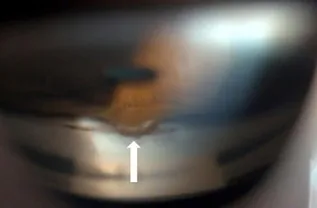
Clinical presentations of a patient (patient six in Supplemental Table 1) with peripheral anterior synechiae (PAS) after CLASS. (H) UBM examination confirmed a second PAS (white arrow) at 12 months after CLASS.
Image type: ophthalmic_imaging (gonioscopy)